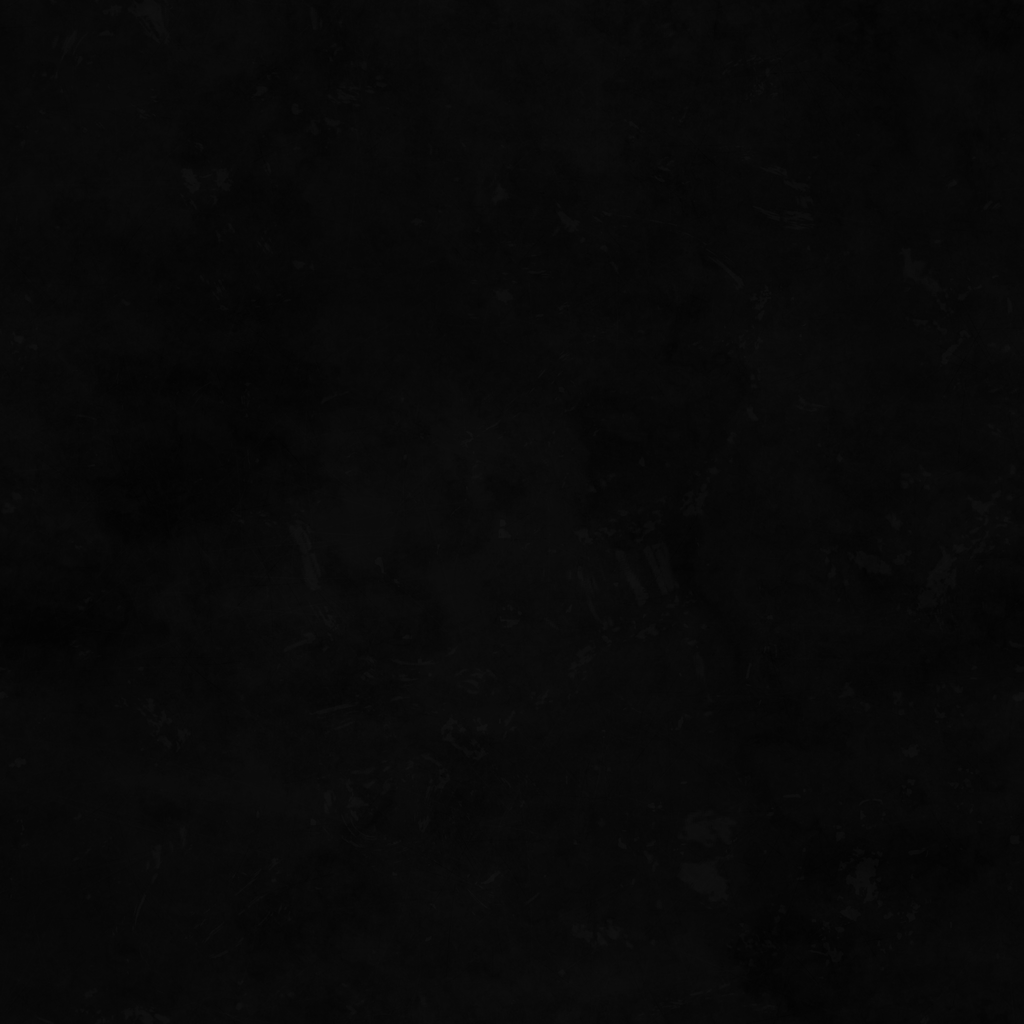
Texture map type: Roughness